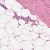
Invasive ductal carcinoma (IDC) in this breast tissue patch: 0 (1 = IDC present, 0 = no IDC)